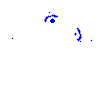
Particle: electron